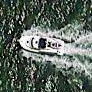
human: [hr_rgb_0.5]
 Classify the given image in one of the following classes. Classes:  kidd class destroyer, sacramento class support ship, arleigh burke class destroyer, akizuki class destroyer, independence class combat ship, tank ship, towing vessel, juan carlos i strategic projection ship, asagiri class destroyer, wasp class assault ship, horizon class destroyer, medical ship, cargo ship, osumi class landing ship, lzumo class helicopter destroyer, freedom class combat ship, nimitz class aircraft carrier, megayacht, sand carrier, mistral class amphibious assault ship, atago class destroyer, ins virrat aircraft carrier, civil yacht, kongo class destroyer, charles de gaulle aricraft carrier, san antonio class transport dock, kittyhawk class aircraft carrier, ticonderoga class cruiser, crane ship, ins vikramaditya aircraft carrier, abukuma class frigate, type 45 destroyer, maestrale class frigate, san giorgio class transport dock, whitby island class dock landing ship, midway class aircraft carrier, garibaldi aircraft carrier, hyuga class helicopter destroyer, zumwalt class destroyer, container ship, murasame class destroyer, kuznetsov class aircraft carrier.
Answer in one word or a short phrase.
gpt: Civil yacht